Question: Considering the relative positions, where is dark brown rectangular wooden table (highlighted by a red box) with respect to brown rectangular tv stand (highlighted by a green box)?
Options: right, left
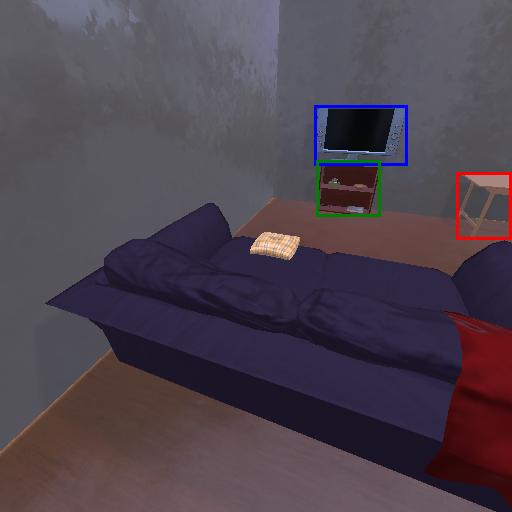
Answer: right